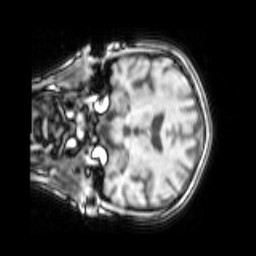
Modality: T1w
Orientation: coronal
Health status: ill
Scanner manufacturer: siemens
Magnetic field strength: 3 T
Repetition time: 0.00315 s
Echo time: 0.00137 s